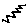
Label: zigzag